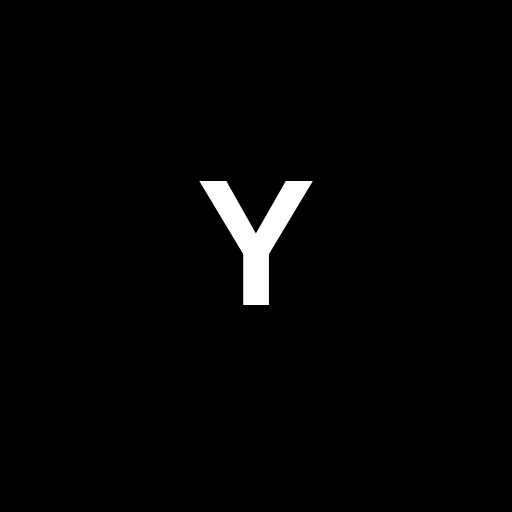
Character: Y
Unicode: U+0059 (LATIN CAPITAL LETTER Y)